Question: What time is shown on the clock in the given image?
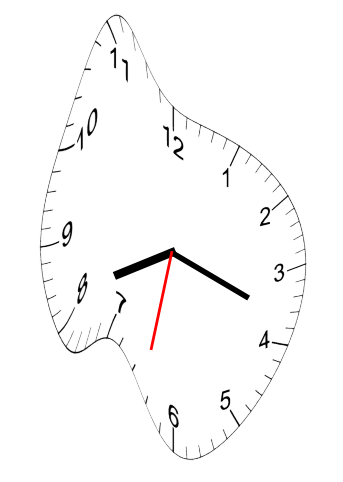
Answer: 08:18:32